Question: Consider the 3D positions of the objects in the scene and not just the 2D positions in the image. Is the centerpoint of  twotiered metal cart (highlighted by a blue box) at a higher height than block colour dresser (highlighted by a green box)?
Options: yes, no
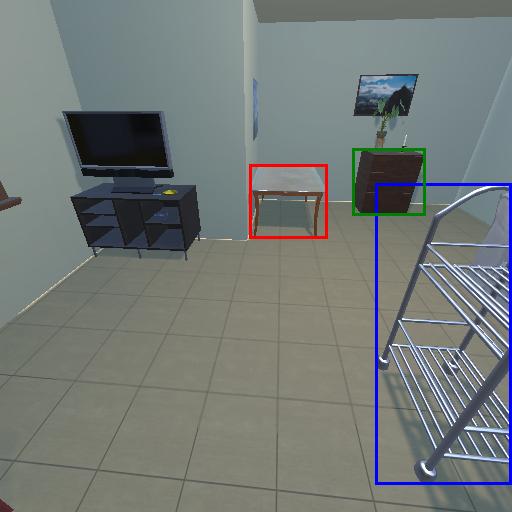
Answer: yes